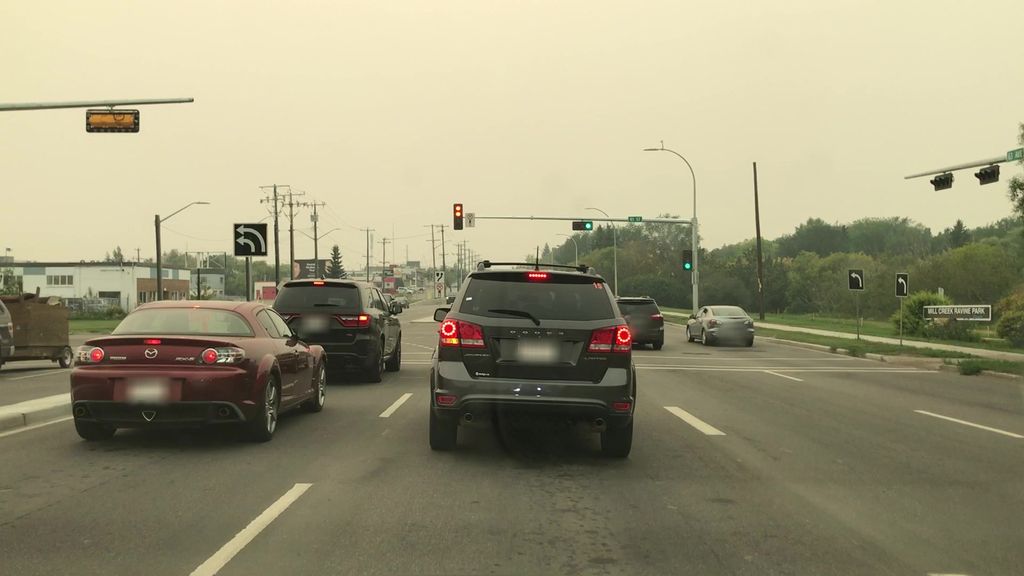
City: edmonton